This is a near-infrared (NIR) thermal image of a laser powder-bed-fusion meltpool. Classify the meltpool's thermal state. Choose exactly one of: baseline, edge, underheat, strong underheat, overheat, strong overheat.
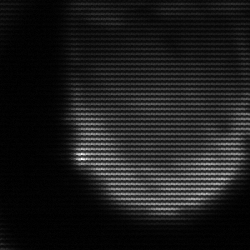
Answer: edge